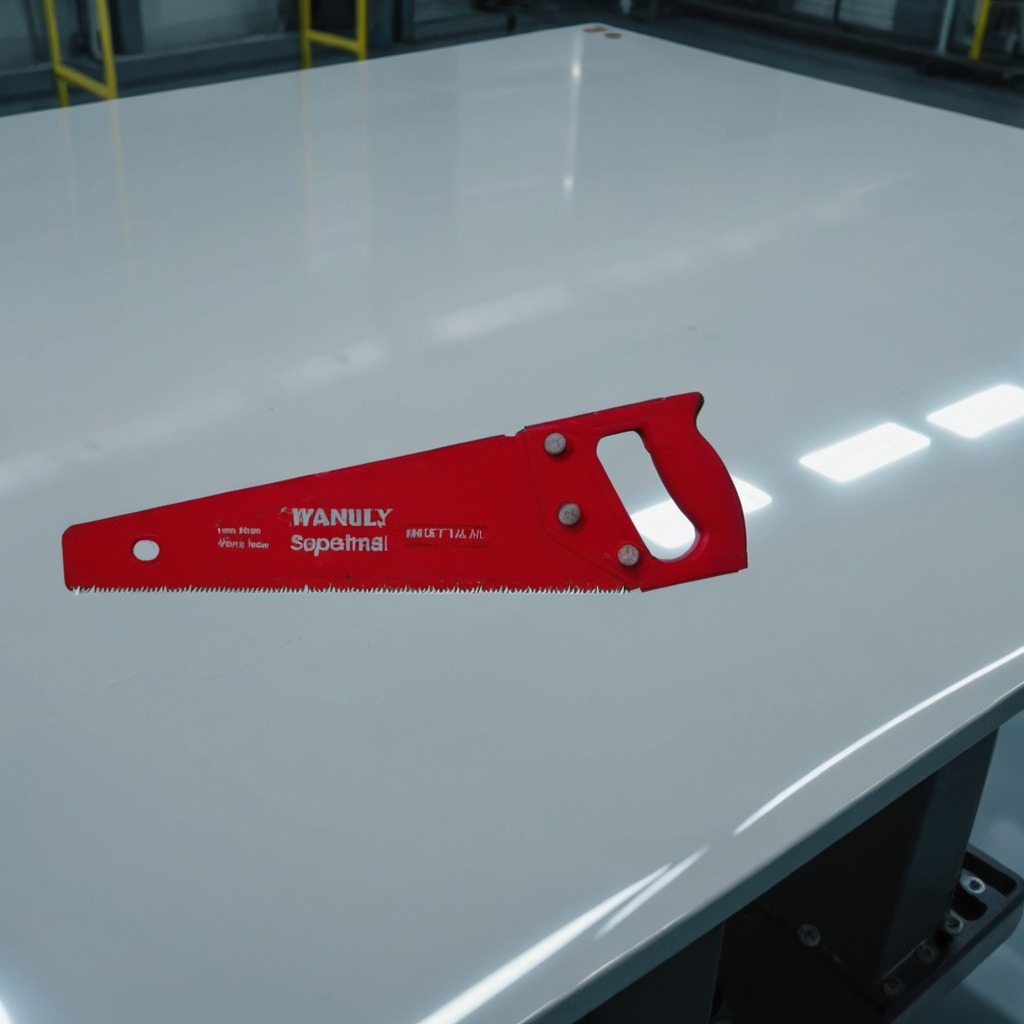
A metal saw is lying on a high-gloss table in a ship maintenance bay industrial lighting.